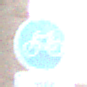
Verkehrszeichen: Radweg
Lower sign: HinweisDurchVerbaleAngabe4
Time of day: SunriseSunset
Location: Outdoor (Nature)
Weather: Clear
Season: NotSpecified
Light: Natural